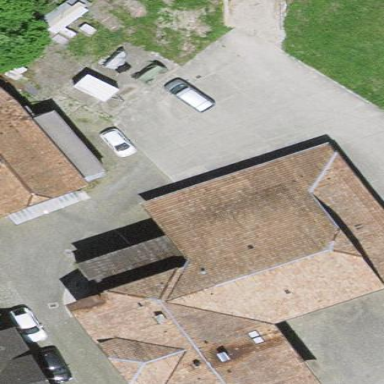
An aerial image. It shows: Farm building.